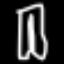
Label: pants